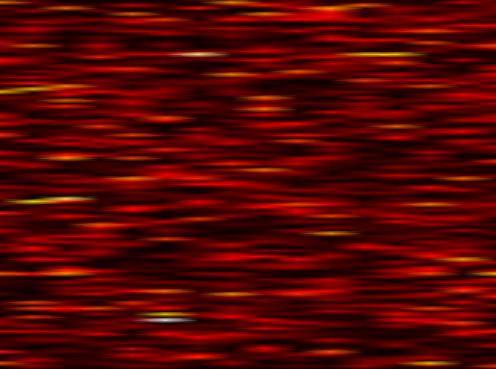
Label: UFMC